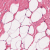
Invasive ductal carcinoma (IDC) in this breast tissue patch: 0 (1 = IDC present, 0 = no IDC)